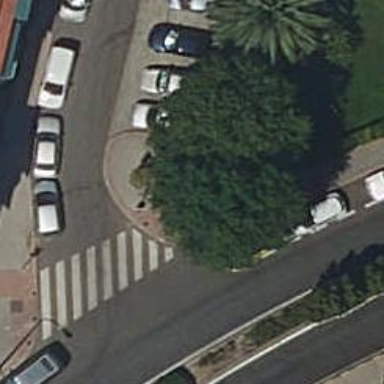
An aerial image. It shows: Bollard.